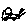
Label: car